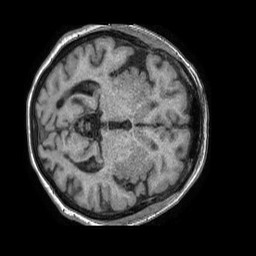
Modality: T1w
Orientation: axial
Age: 81
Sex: female
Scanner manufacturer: philips
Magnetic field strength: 1.5 T
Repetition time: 0.007635 s
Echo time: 0.003474 s